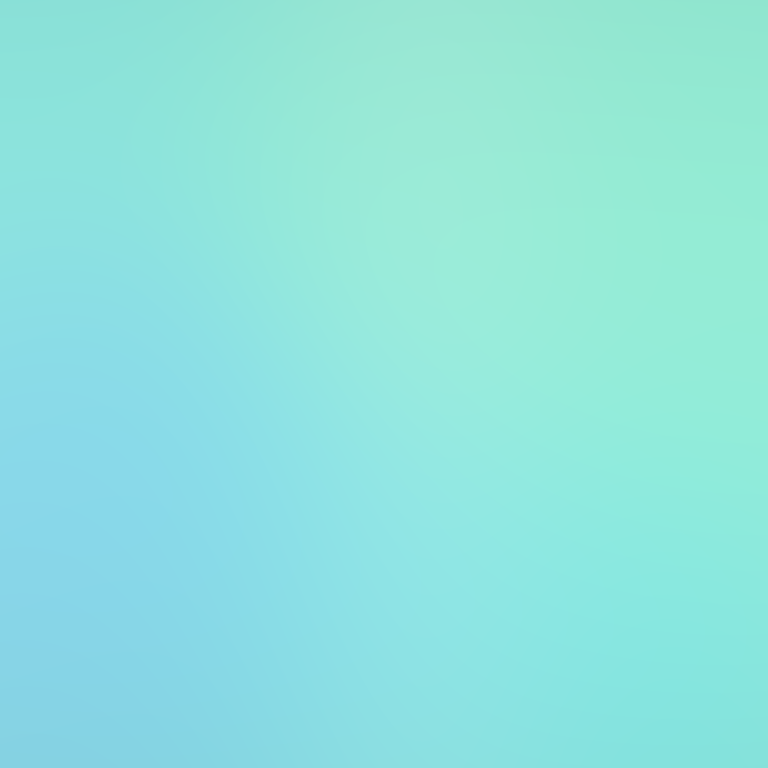
Abstract light effect, smooth gradient from soft teal to light cyan, calm atmosphere, diffuse light, no room, no furniture, no objects.